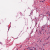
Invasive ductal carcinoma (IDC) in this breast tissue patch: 1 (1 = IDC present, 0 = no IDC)